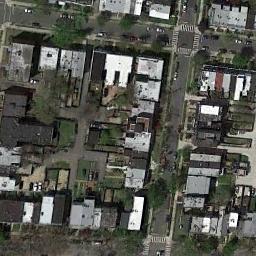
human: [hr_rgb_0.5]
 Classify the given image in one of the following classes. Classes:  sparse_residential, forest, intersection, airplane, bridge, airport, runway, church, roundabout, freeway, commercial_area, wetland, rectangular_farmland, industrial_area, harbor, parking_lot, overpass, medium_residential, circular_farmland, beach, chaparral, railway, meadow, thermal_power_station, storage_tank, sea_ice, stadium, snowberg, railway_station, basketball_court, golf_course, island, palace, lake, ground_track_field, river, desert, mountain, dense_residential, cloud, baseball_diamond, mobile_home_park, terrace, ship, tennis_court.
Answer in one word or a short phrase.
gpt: dense_residential